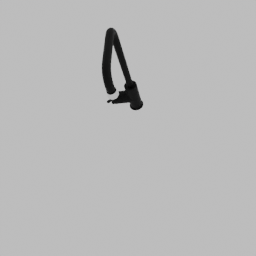
Label: appliances